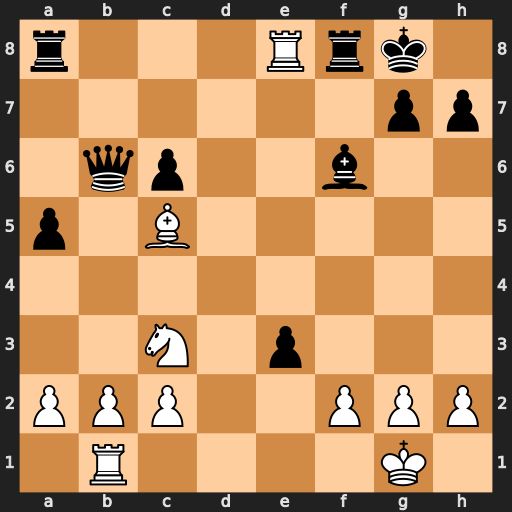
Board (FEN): r3Rrk1/6pp/1qp2b2/p1B5/8/2N1p3/PPP2PPP/1R4K1
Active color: w
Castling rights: -
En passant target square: -
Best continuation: Rxf8+ Rxf8 Bxb6